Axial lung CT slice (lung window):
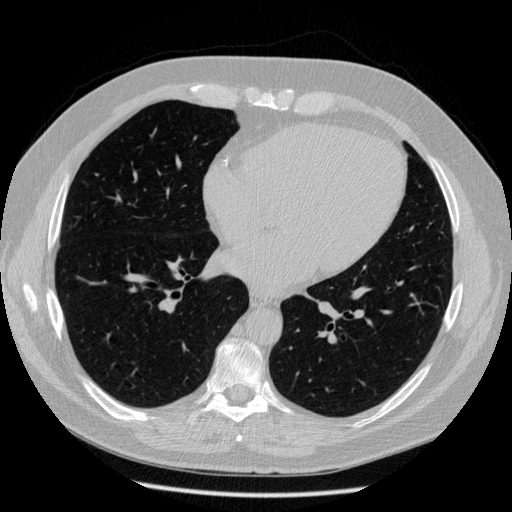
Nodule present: no